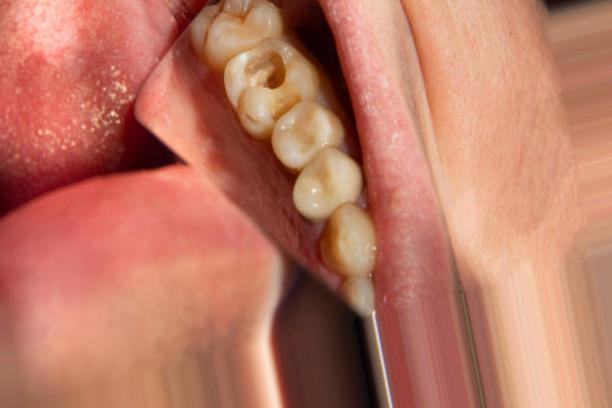
Condition: Caries